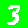
Digit: 3